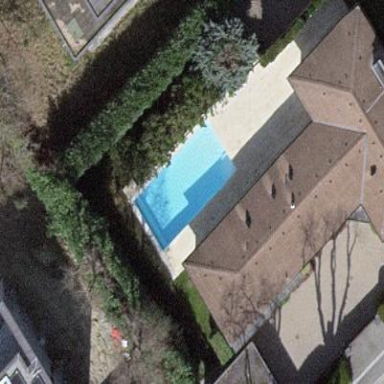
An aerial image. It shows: Swimming pool located in leisure land.